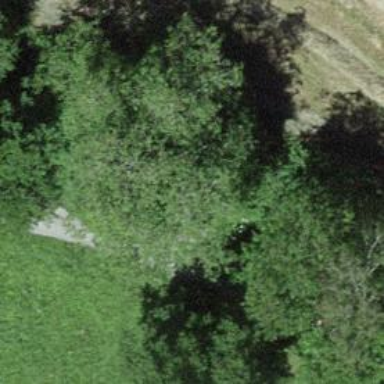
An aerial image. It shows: Row of trees in natural setting.